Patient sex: M
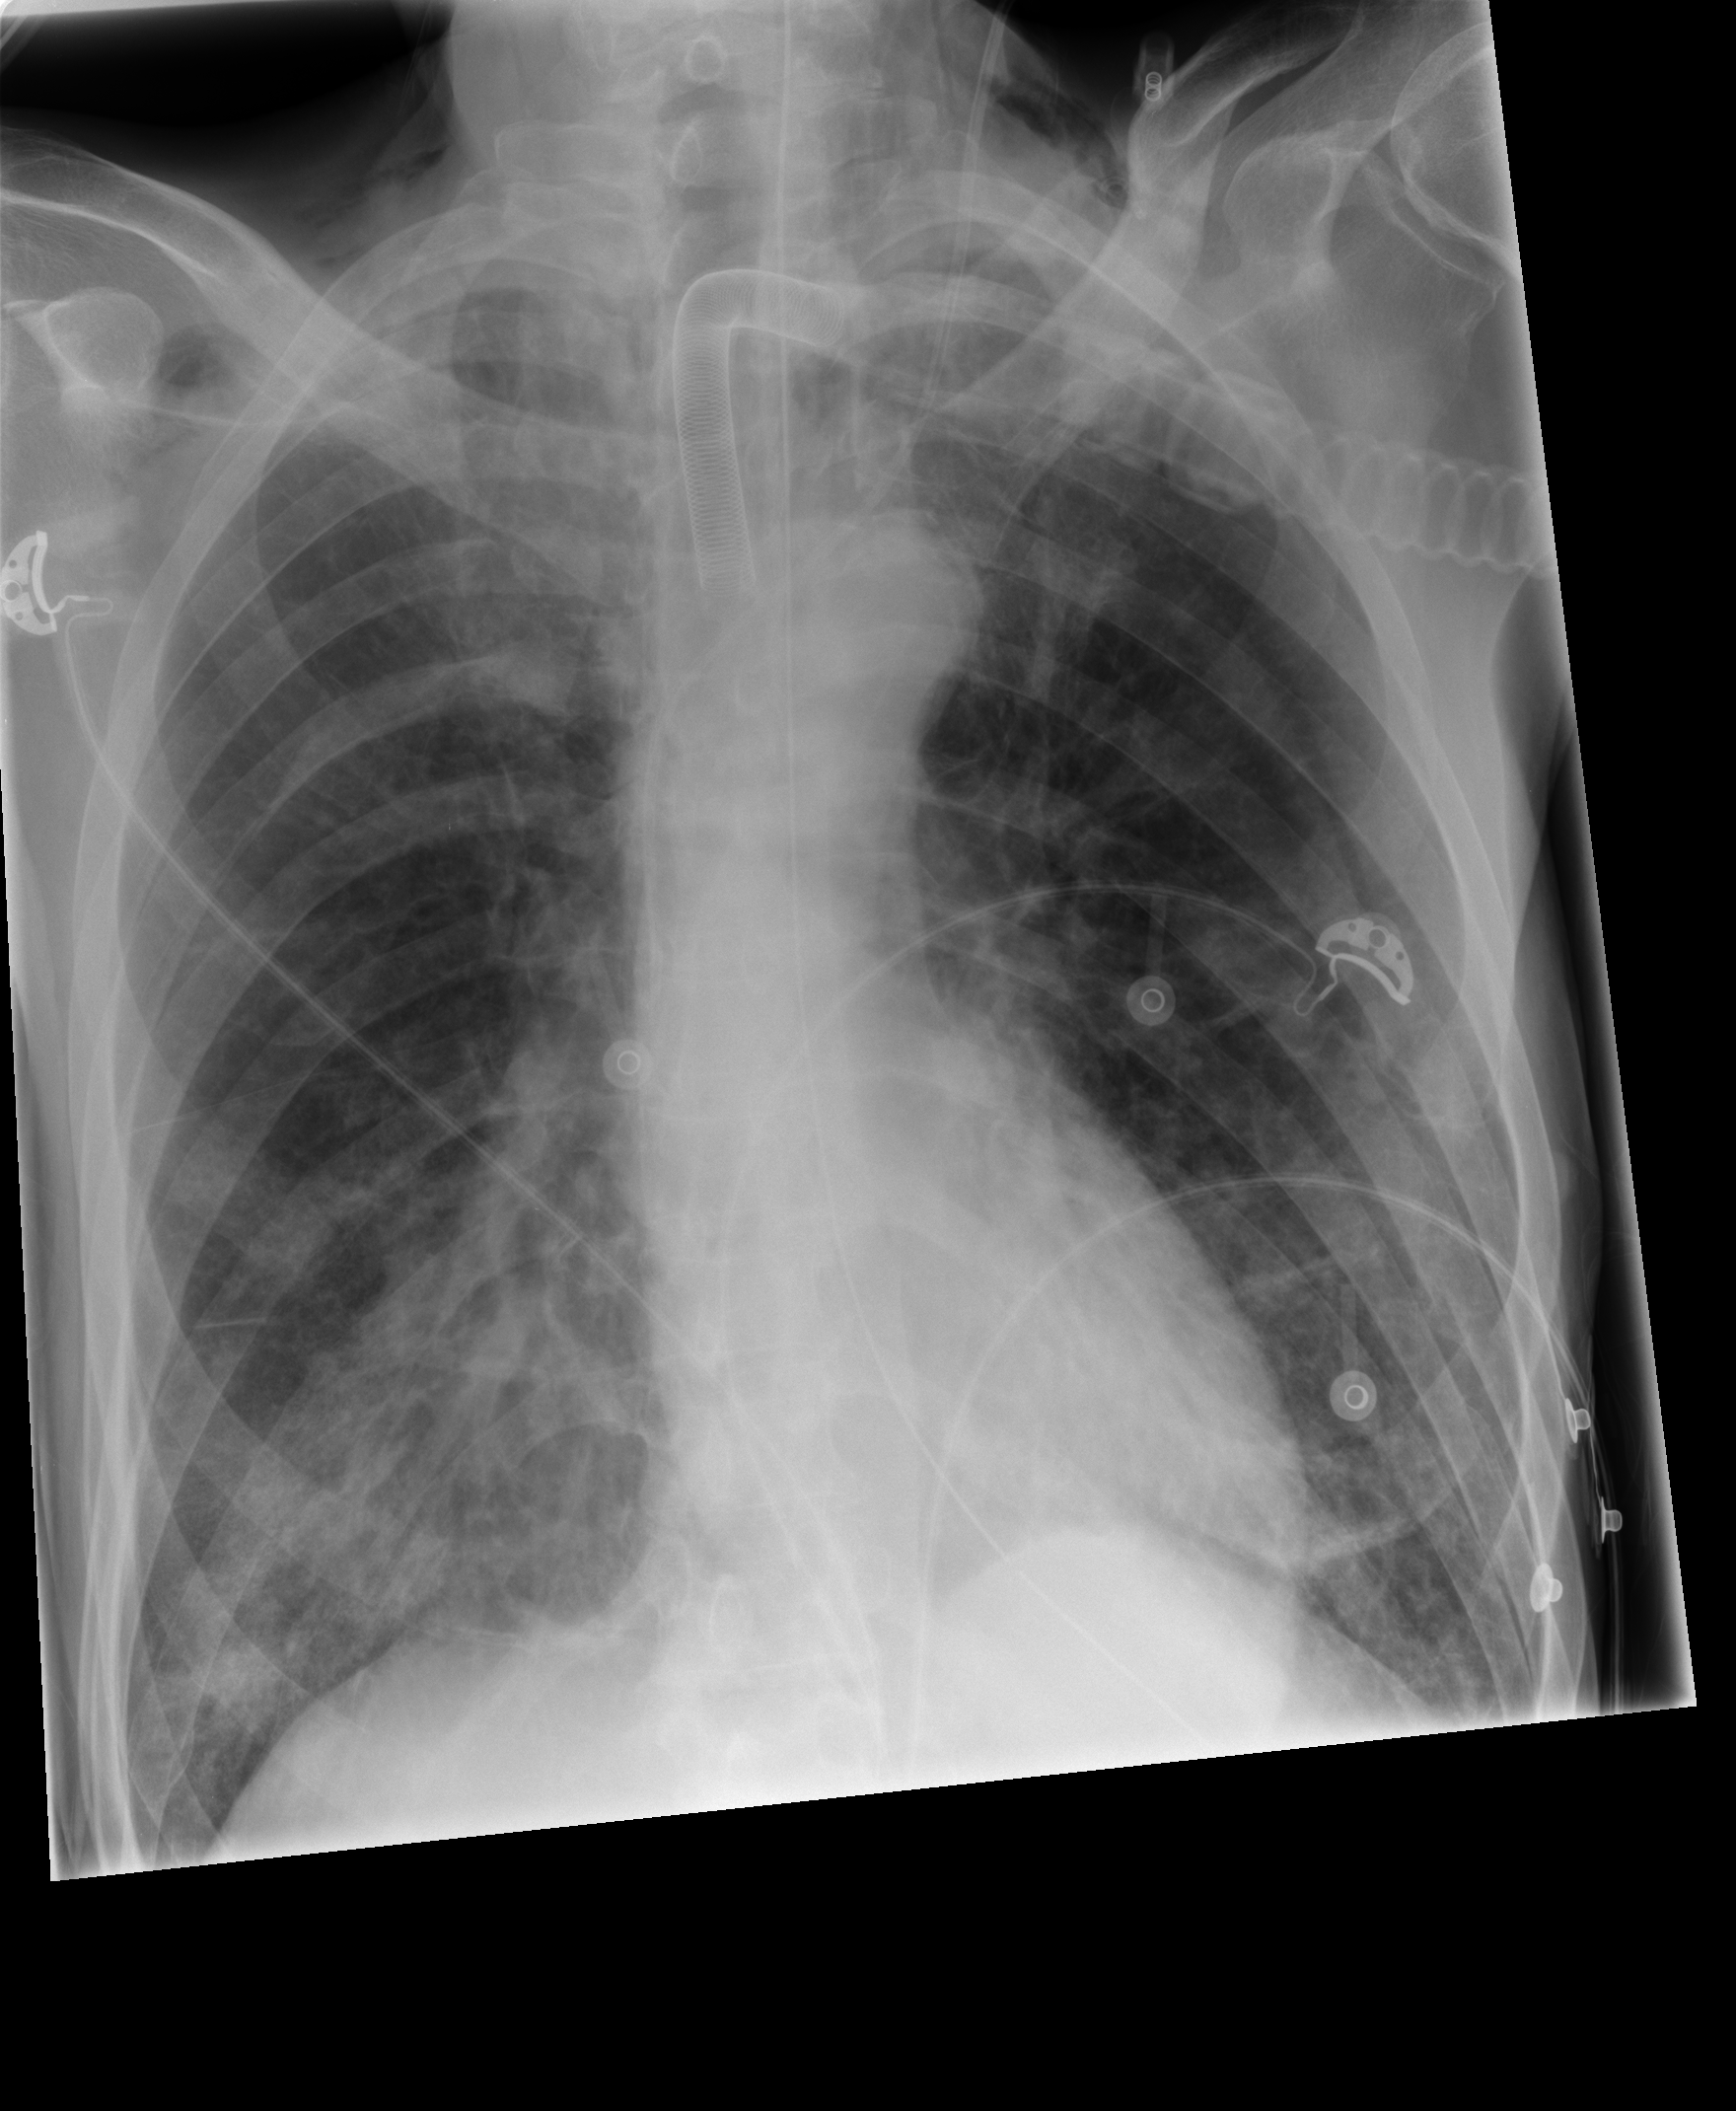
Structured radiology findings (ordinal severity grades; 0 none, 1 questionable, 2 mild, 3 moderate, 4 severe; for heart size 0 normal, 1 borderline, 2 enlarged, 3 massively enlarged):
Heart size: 0
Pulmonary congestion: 2
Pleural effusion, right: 0
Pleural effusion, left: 0
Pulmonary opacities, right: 2
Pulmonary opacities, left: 0
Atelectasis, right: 2
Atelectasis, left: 0